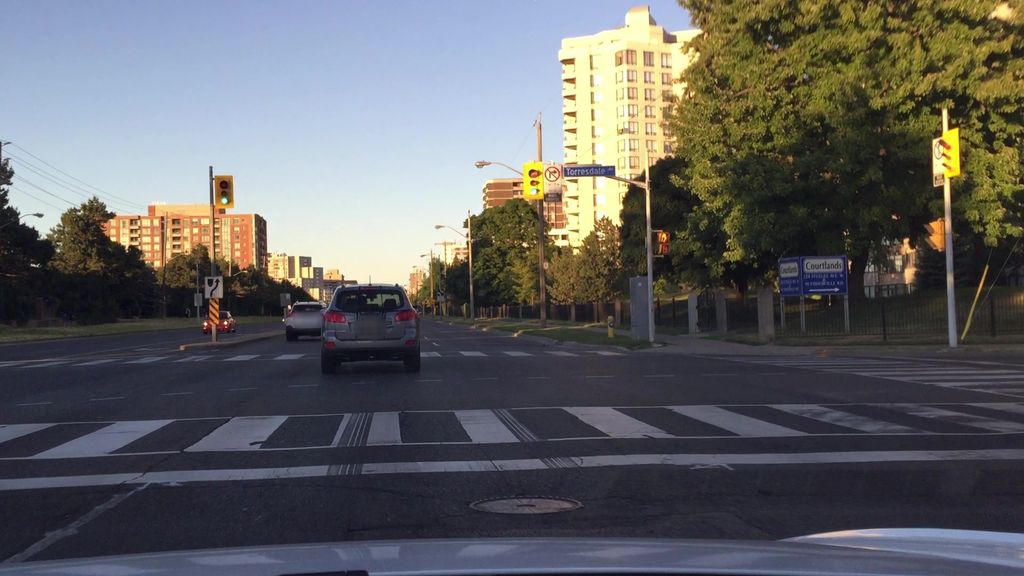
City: toronto